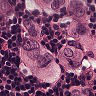
Metastatic tissue present: yes